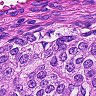
Metastatic tissue present: yes